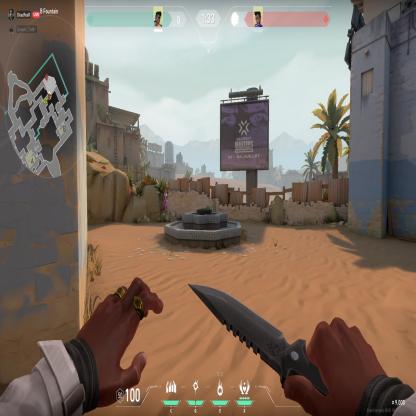
Label: enemy